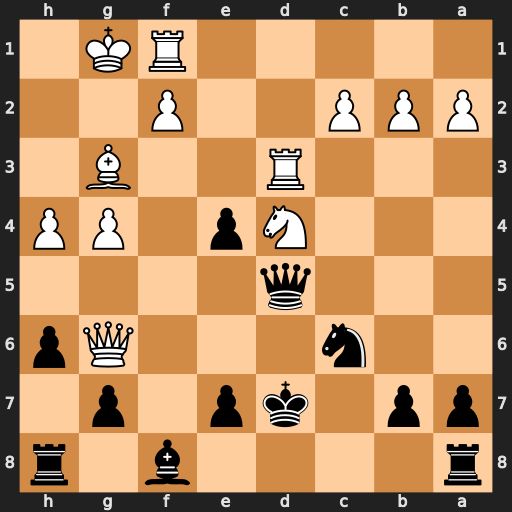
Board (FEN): r4b1r/pp1kp1p1/2n3Qp/3q4/3Np1PP/3R2B1/PPP2P2/5RK1
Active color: b
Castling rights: -
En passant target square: -
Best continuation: exd3 Nxc6 Qxc6 Qxd3+ Ke8